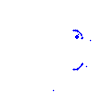
Particle: kaon